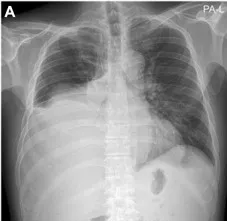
Chest X-ray images.
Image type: radiology (x_ray)